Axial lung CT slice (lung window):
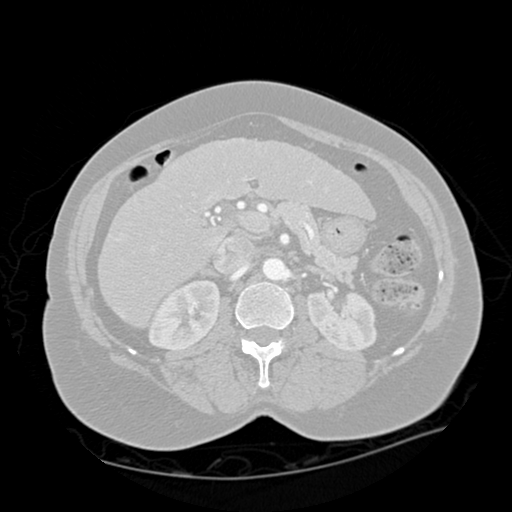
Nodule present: no